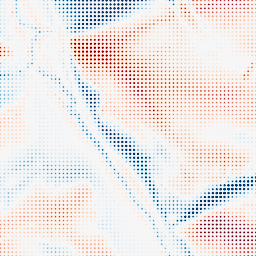
Category: classical
Decomposition family: gaussian_anisotropic
Decomposition parameters: sigma_x: 5
sigma_y: 20
Upsampling method: sinc_blackman
Upsampling parameters: scale: 8
kernel_size: 4
Upsampling scale: 8